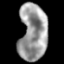
Tissue: lung
Cell type: Myeloid cells
Senescence score: 0.1537
Nuclear area (px): 1563
Mean DAPI intensity: 155.16